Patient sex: M
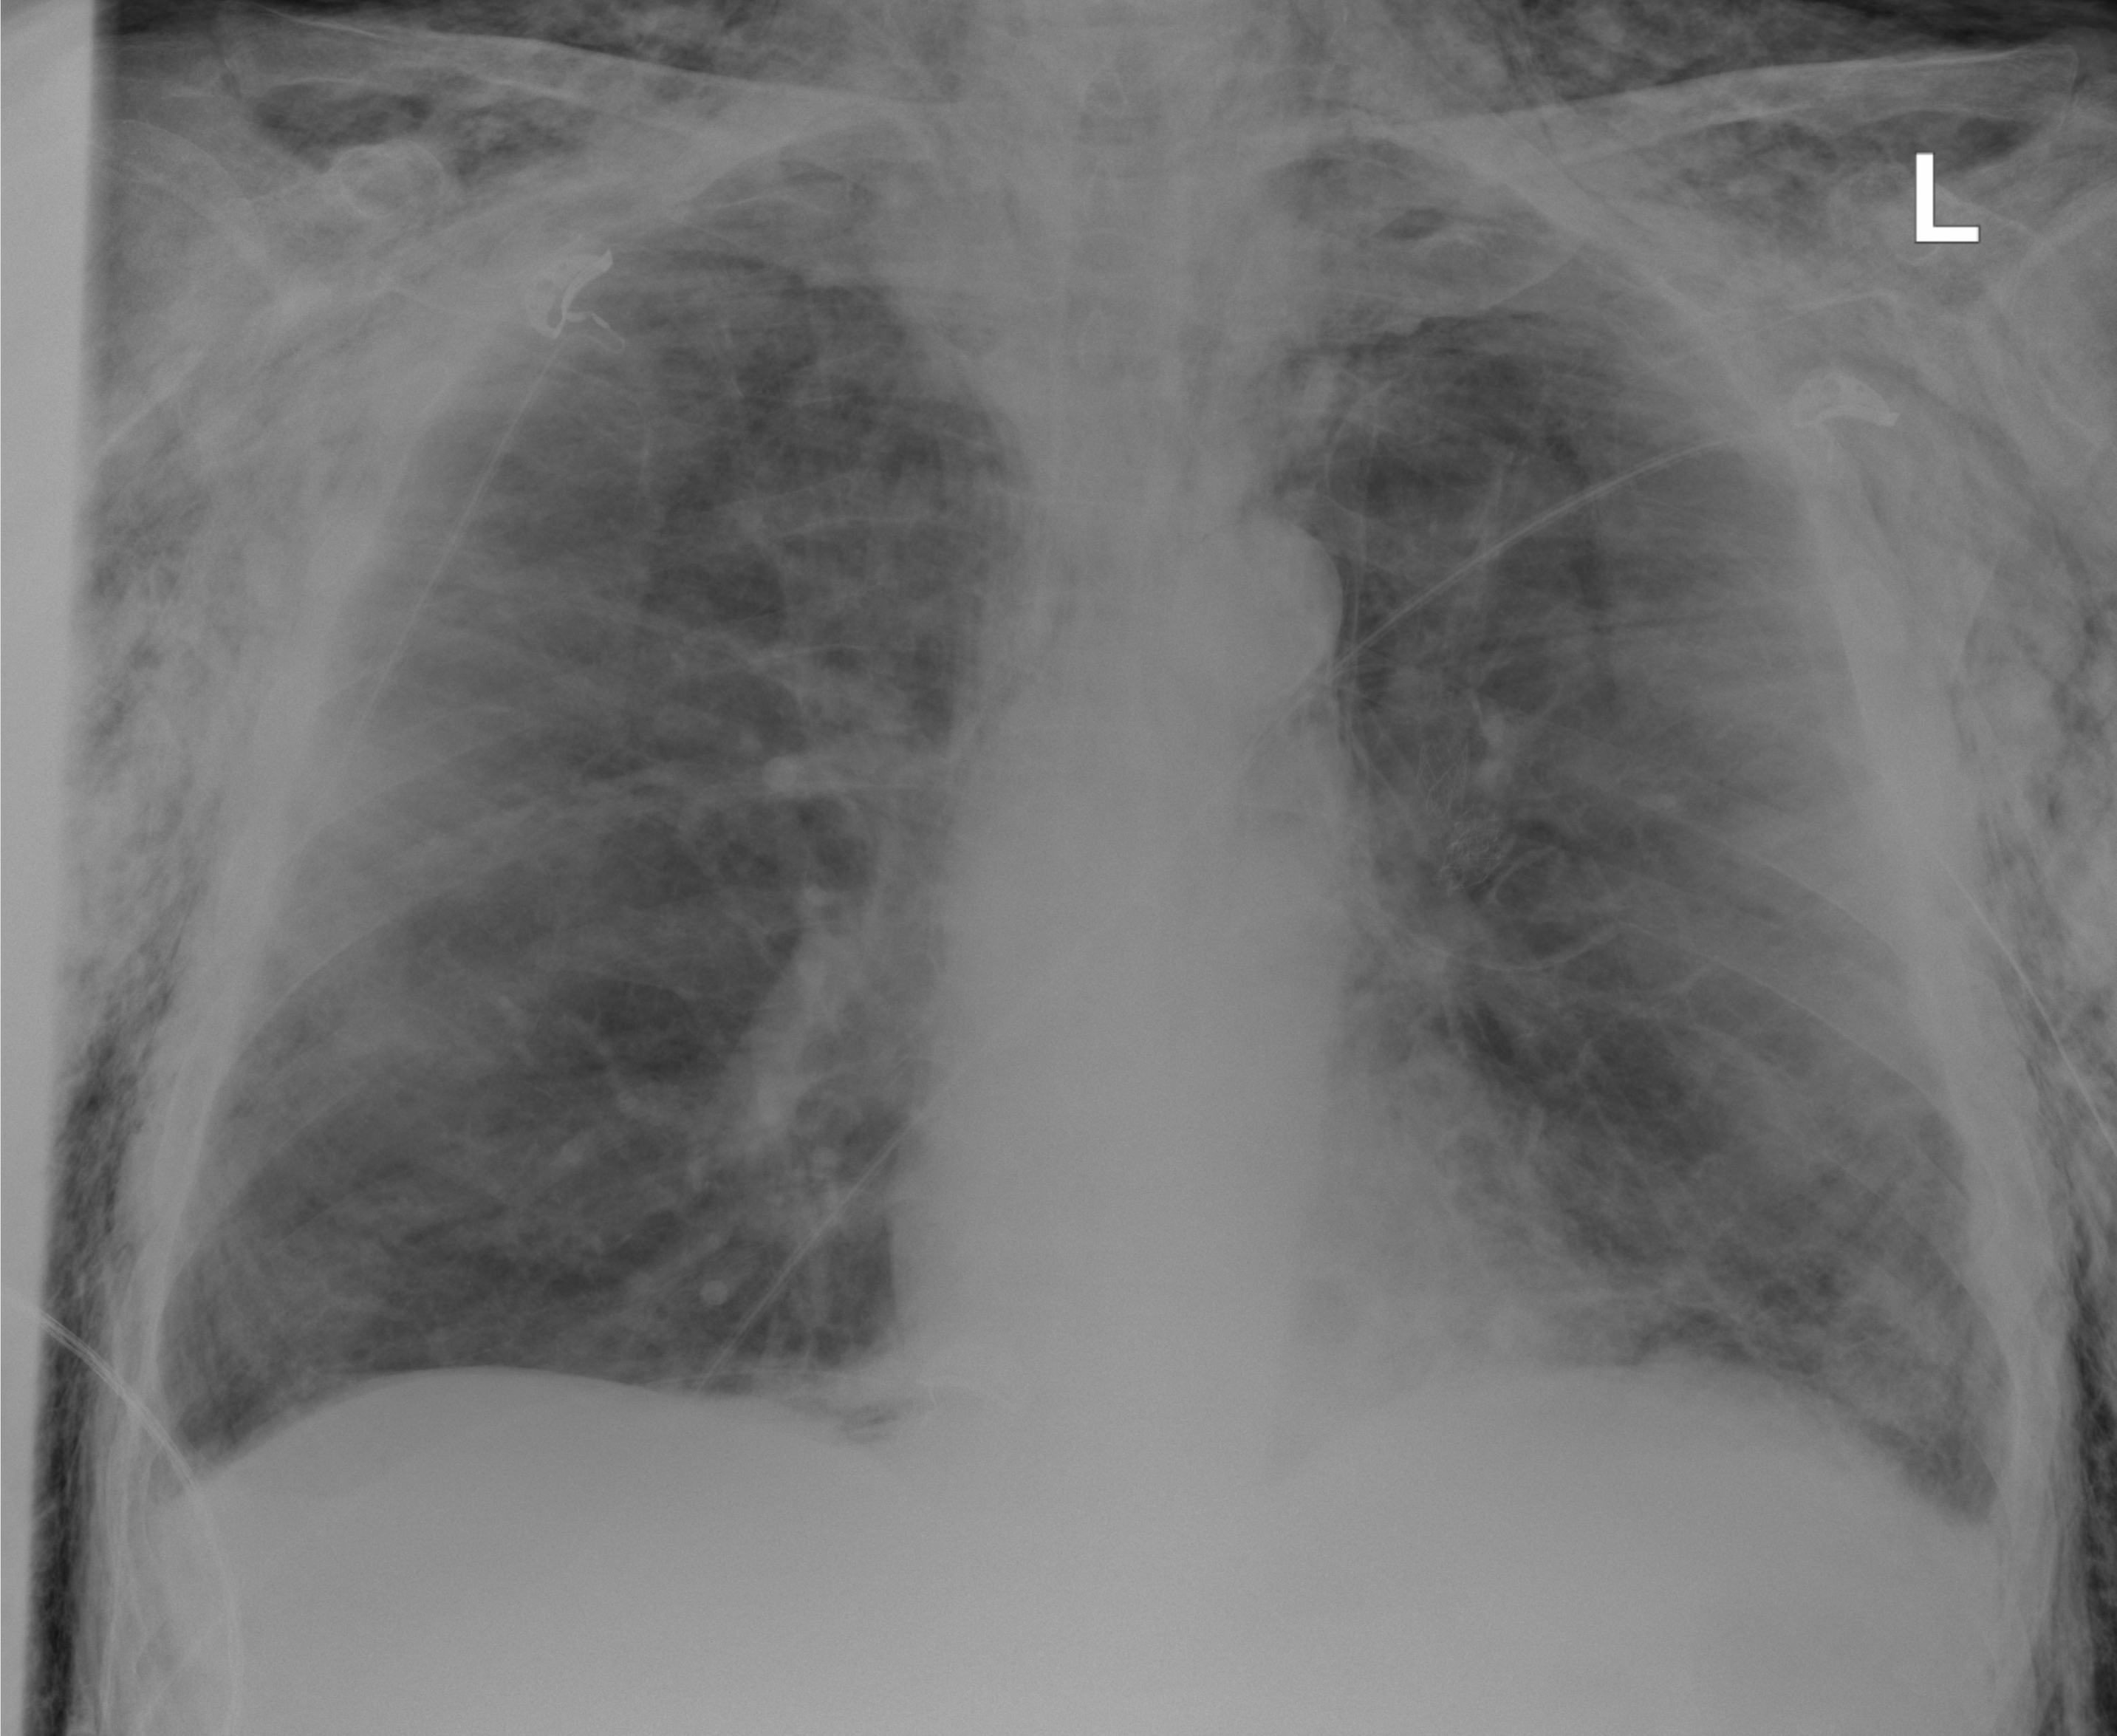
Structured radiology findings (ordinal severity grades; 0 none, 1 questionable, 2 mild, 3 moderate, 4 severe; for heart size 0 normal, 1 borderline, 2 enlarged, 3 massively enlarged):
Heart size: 0
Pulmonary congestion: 0
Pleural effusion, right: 0
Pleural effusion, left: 0
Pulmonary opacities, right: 0
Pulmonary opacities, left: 0
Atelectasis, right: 2
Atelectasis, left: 2